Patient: sex M, age 42
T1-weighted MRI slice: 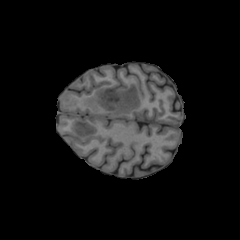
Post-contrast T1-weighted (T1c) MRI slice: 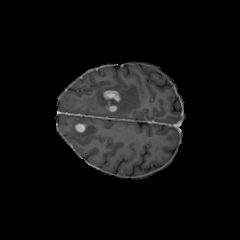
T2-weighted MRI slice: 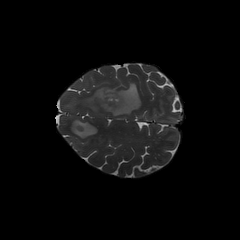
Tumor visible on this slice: yes
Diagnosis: Glioblastoma, IDH-wildtype
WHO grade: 4